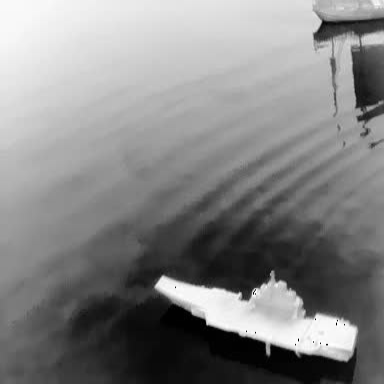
There is a warship in the infrared image.